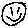
Label: smiley face